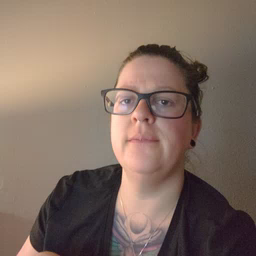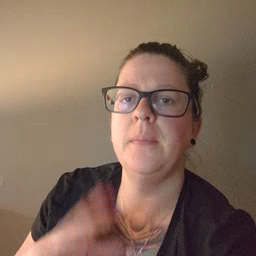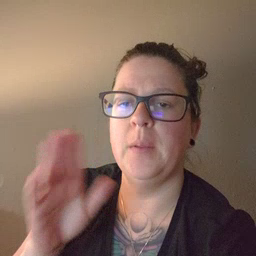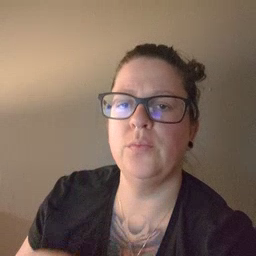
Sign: bedroom